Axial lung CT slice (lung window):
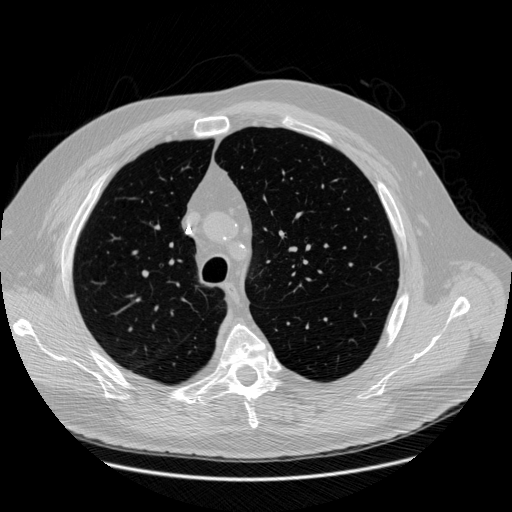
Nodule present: no